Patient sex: M
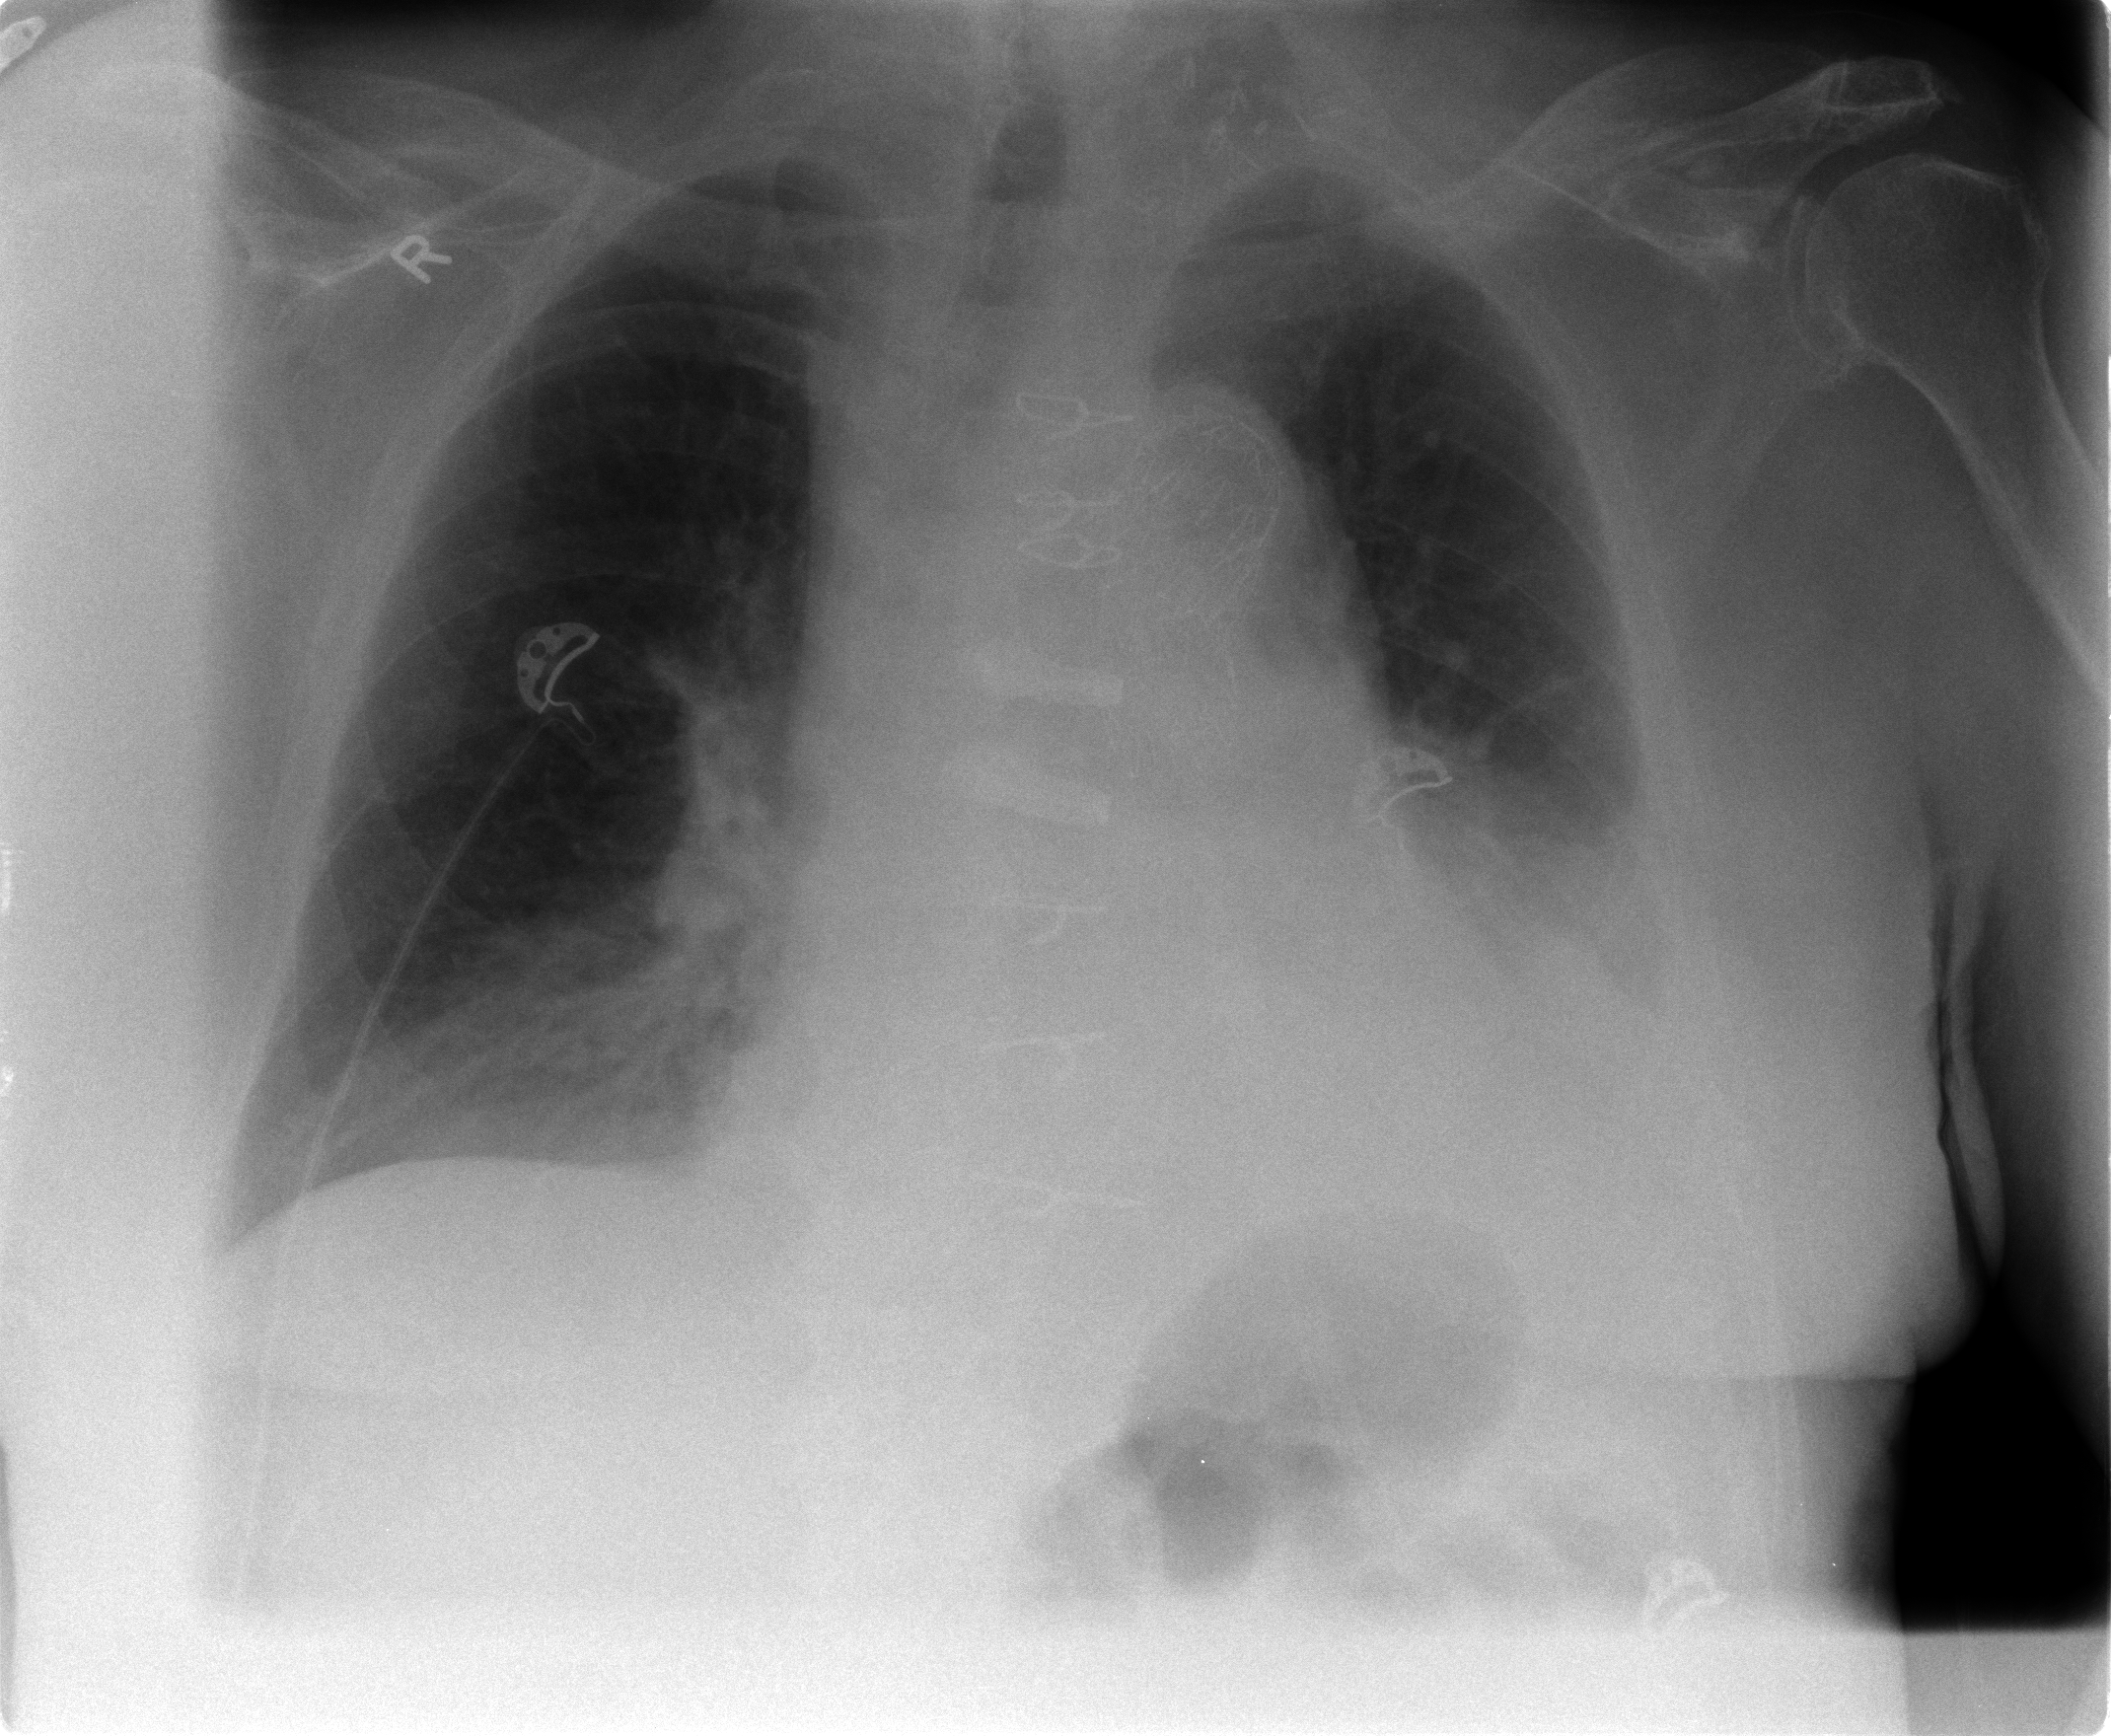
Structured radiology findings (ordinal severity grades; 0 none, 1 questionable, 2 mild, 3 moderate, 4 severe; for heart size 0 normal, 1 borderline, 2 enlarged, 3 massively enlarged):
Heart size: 2
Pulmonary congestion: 2
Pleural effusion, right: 0
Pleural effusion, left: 2
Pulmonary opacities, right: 0
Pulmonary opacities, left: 0
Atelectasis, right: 0
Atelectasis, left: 3